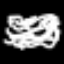
Label: squiggle